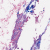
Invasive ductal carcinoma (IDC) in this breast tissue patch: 0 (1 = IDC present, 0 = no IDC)